Question: Currently my regression plot looks like this. Notice that
the regression line is deeply buried.
Is there any way I can modify my code here, to show it on top of the dots?
I know I can increase the size but it's still underneath the dots.
'''
p <- ggplot(data=my_df, aes(x=x,y=y),) +
xlab("x") +
ylab("y")+
geom_smooth(method="lm",se=FALSE,color="red",formula=y~x,size=1.5) +
geom_point()
p
'''

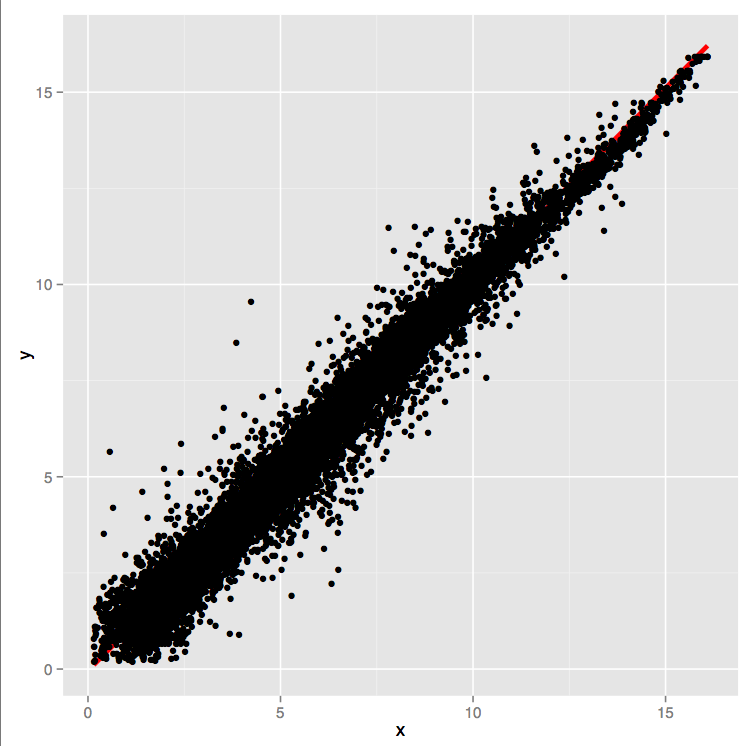
Answer: Just change the order:
'''
p <- ggplot(data=my_df, aes(x=x,y=y),) +
xlab("x") +
ylab("y")+
geom_point() +
geom_smooth(method="lm",se=FALSE,color="red",formula=y~x,size=1.5)
p
'''